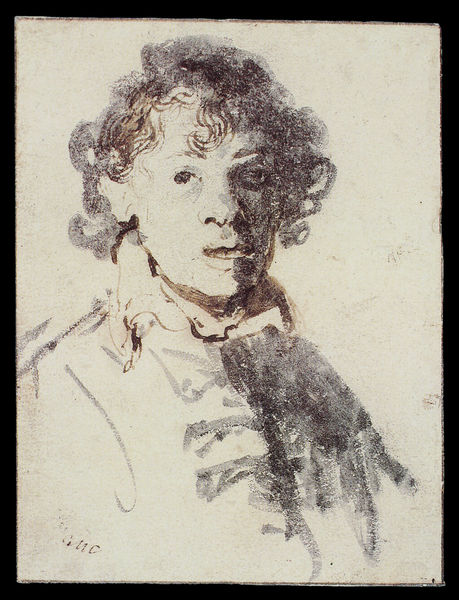
Titel: Selbstporträt, mit geöffnetem Mund
Künstler: Harmensz van Rijn Rembrandt
Institution: London, British Museum
Schlagwörter: feder, kopf, mann, schatten, aquarell, braun, mund, nase, schwarz, skizze, zeichnung, malerei, augen, gesicht, kragen, portrait, porträt, signatur, haare, blatt, brustbild, kontrast, lippen, locken, papier, junge, laviert, tusche, linie, schwarz-weiß, strich, selbstbildnis, entwurf, offener mund, zeichung, skize, zeichnunh, schwarzbraun